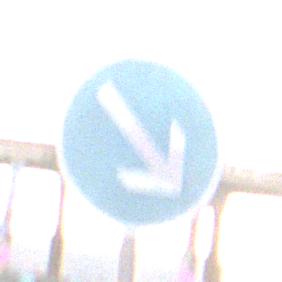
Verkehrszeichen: VorgeschriebeneVorbeifahrtRechts
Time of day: SunriseSunset
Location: Outdoor (Suburban)
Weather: PartlyCloudy
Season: NotSpecified
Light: Natural